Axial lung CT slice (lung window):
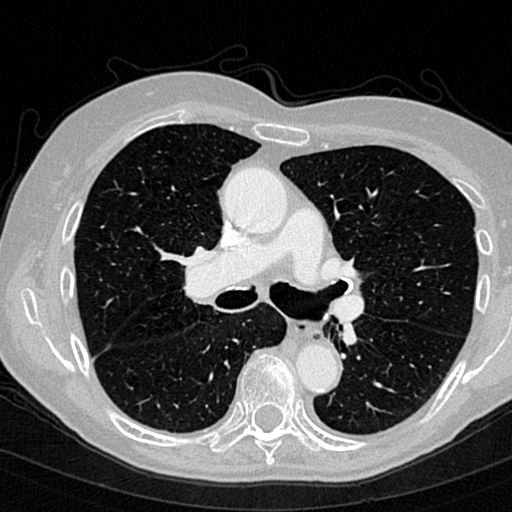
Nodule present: no